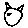
Label: cat